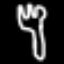
Label: fork